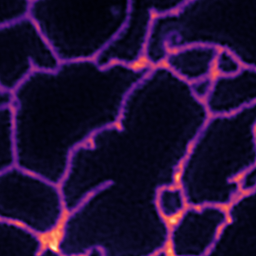
Label: Super-resolution ER image